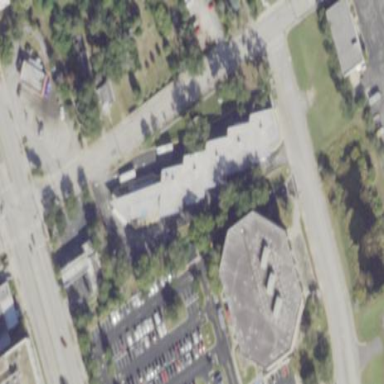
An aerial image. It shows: Building serving as bus station.